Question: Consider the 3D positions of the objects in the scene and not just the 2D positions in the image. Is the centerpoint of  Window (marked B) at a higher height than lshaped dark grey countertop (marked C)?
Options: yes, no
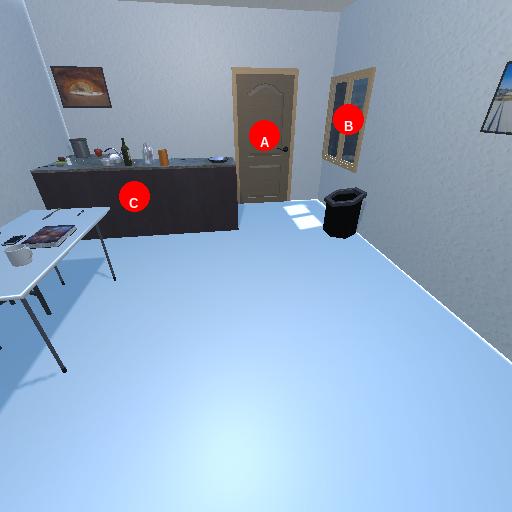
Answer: yes